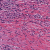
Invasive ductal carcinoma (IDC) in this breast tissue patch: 1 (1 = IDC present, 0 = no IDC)